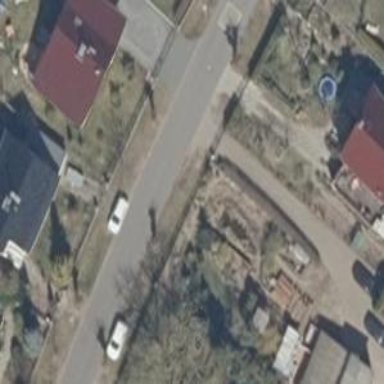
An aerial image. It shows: Driveway.